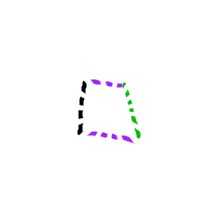
Shape: trapezoid